Question: I need to make colorPicker functional without having to click a drop down like this:

It should be always open and other standard controls (like textInput to enter color manually) should not be present.
Is there a way to do that?
Thank you.
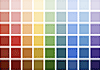
Answer: You need to implement this using the image of color picker and picking up the color where mouse is clicked. Following link will guide you how to do it. This link has demo with source code too for reference.
<URL>